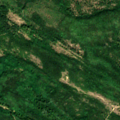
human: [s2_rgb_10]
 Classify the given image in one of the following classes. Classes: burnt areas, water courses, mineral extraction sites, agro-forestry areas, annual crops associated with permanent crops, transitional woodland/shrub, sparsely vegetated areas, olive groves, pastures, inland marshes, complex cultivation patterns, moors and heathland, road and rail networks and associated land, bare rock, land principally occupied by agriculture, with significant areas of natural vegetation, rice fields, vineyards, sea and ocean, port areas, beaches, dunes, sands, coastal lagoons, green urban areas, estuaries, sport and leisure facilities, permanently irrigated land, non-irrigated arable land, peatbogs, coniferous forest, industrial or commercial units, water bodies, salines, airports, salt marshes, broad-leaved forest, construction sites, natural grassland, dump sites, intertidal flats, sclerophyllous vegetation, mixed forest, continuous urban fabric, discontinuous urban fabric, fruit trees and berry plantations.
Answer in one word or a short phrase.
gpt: broad-leaved forest